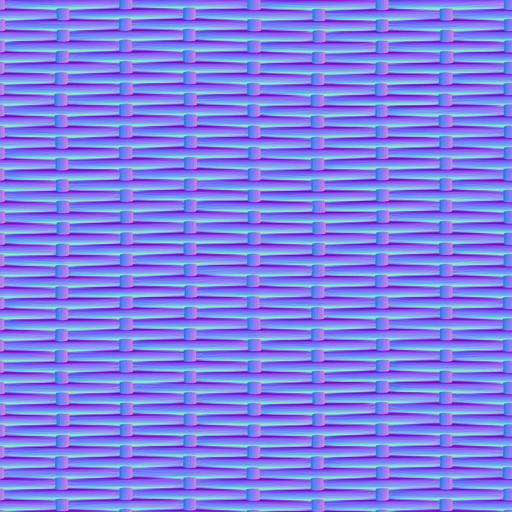
brown light wicker